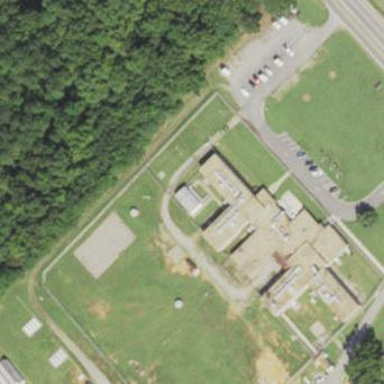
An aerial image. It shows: Prison surrounded by fence.